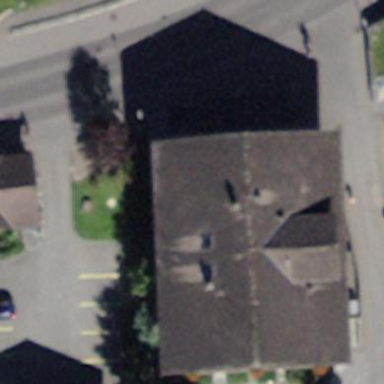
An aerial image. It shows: Hardware shop located within building.